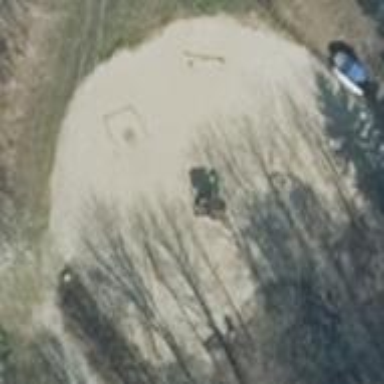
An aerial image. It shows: Playground area for leisure land.